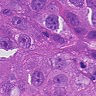
Metastatic tissue present: yes